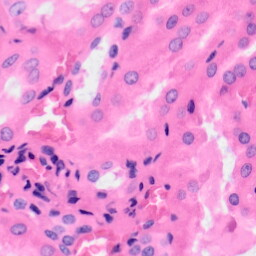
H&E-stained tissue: Kidney